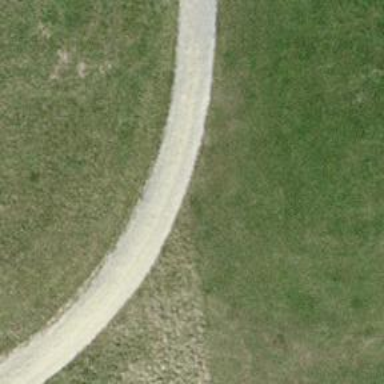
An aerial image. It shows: Pebblestone track with grade2 tracktype.